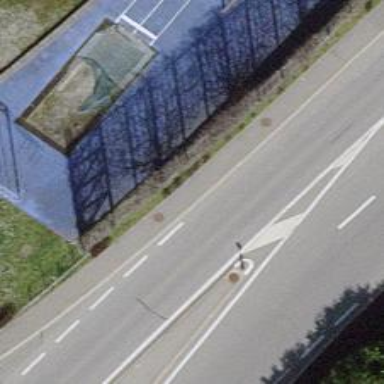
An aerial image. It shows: Secondary road with asphalt surface.